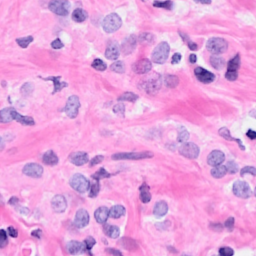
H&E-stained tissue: Breast